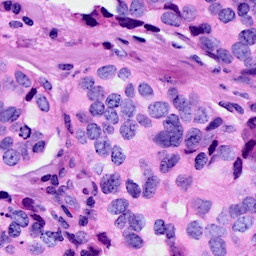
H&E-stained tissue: Breast